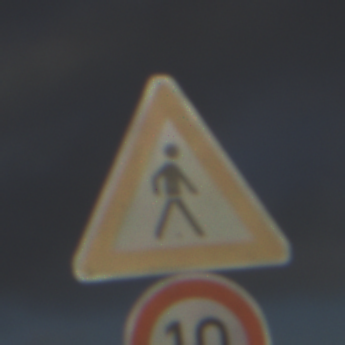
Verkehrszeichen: FussgaengerLinks
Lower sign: Geschwindigkeit10
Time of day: SunriseSunset
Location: Outdoor (Nature)
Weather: PartlyCloudy
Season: NotSpecified
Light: Natural